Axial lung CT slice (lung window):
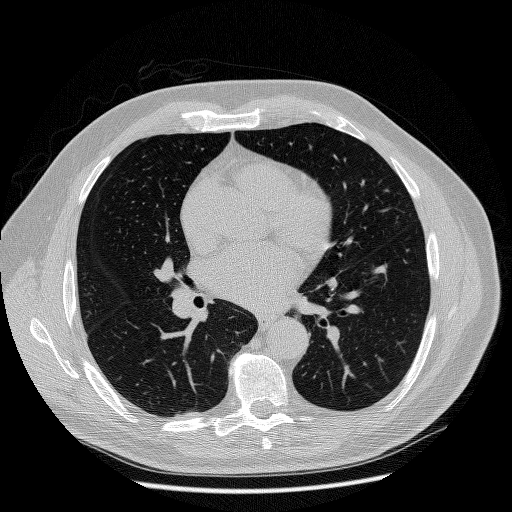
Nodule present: no